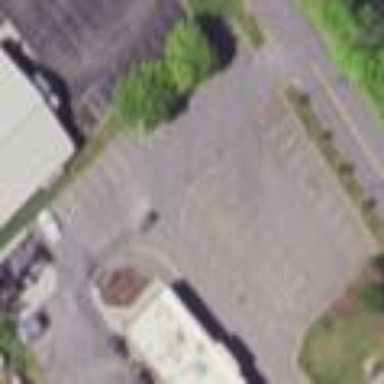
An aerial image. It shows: Parking area with surface.